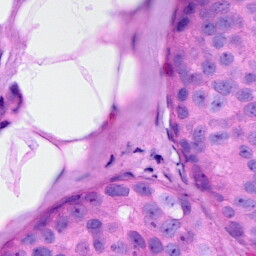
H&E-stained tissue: Breast